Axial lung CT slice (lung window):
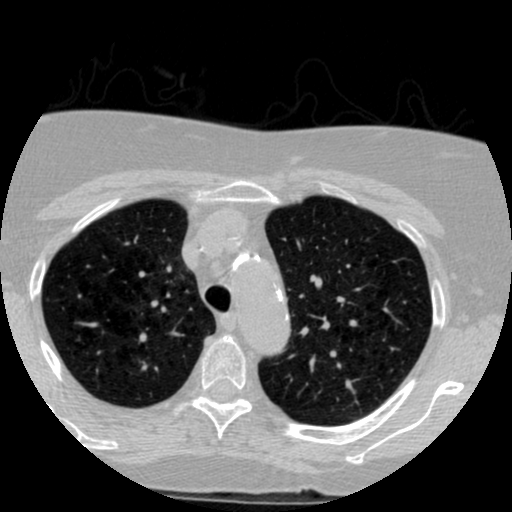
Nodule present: no